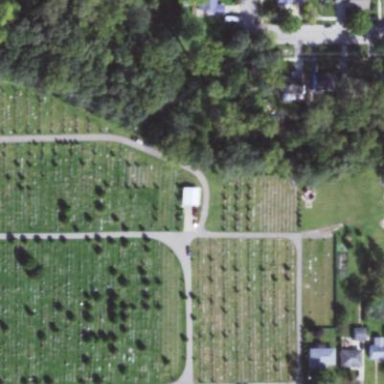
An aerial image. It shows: Cemetery.